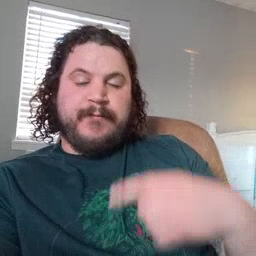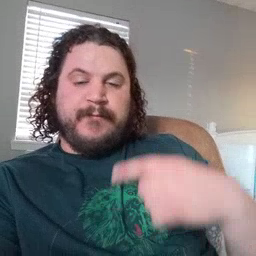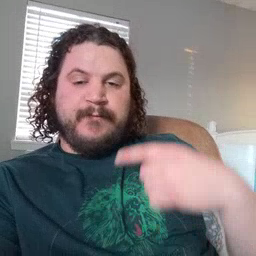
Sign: face